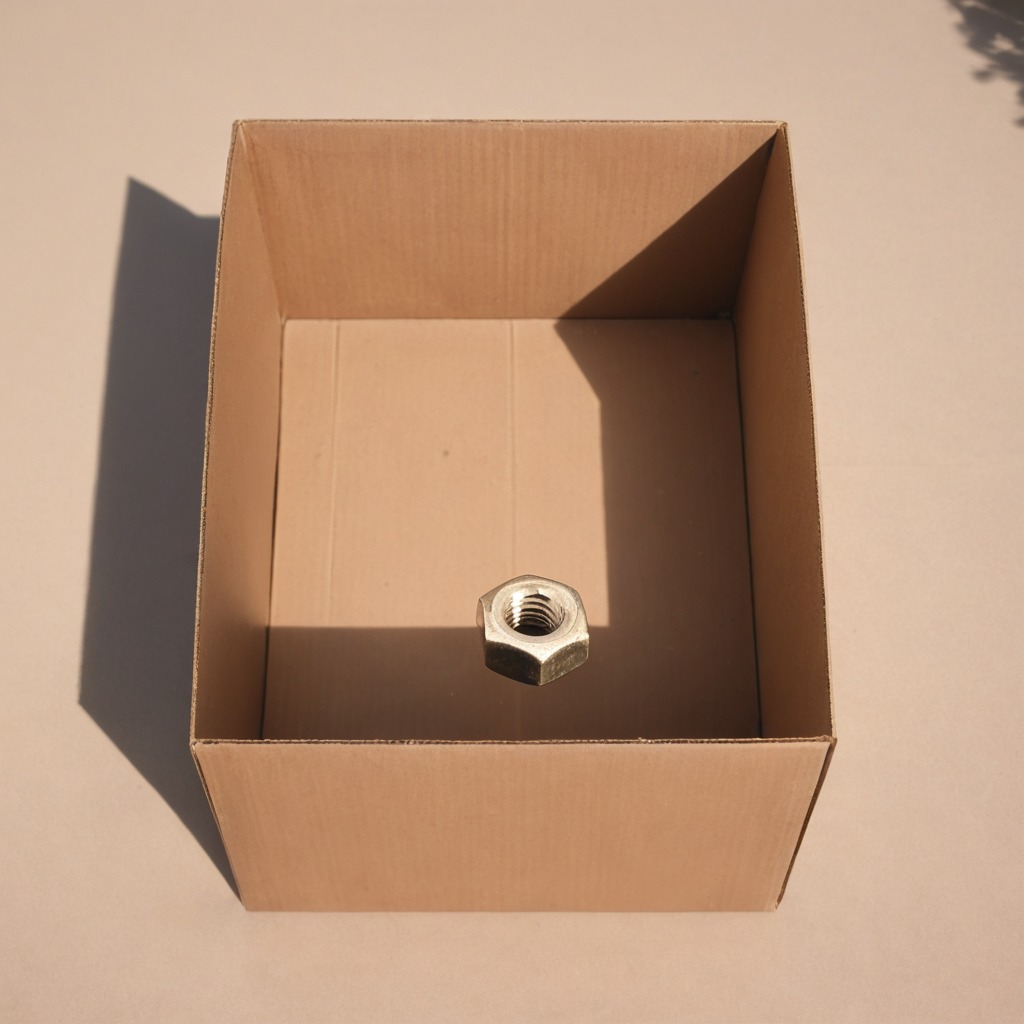
A metal nut lies on the cardboard box surface in an outdoor workshop during daytime bright natural light soft shadows slightly creased but